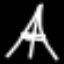
Label: The Eiffel Tower